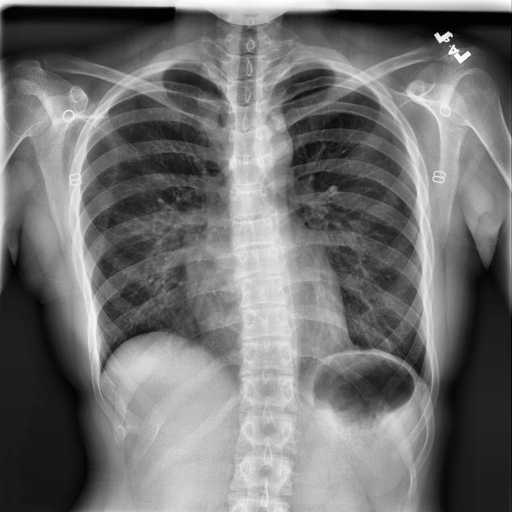
Finding: NORMAL